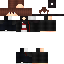
A male human skin with medium skin, wearing brown long hair dressed in a blue hoodie and black pants, featuring a closed mouth.